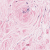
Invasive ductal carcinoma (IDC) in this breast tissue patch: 0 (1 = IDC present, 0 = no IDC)